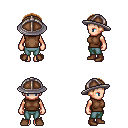
a pixel art fantasy rpg character, female body template, human, light skin, brown sleeveless shirt, teal pants, brown plain hairstyle, chain helm, brown shoes, four views (front, back, left, right), 2x2 character sprite sheet, small pixel art, hard edges, no anti-aliasing